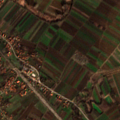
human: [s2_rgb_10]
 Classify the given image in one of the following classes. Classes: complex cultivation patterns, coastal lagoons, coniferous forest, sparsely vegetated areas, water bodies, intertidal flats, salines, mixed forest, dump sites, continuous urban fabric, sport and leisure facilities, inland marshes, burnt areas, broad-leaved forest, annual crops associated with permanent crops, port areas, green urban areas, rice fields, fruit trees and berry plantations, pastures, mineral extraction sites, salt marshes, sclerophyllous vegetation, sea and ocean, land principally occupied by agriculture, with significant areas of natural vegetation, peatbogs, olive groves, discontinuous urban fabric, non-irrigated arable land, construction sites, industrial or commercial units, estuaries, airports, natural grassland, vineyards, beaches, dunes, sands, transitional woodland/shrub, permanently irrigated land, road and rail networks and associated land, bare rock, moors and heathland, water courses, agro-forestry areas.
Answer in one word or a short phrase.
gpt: discontinuous urban fabric, non-irrigated arable land, land principally occupied by agriculture, with significant areas of natural vegetation, broad-leaved forest